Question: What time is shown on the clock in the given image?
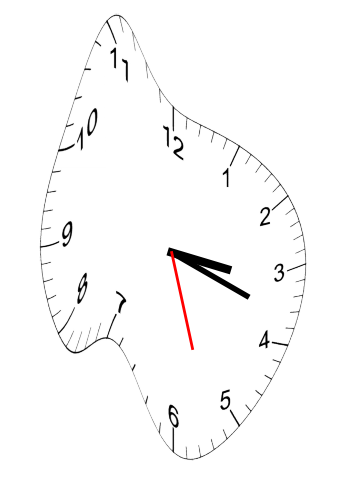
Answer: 03:18:27